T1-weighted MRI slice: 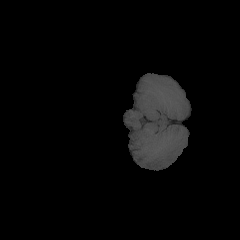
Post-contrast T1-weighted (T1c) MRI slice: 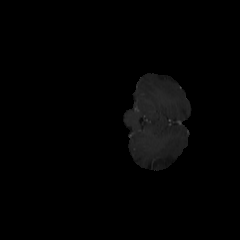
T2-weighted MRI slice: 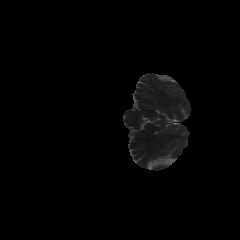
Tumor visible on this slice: no